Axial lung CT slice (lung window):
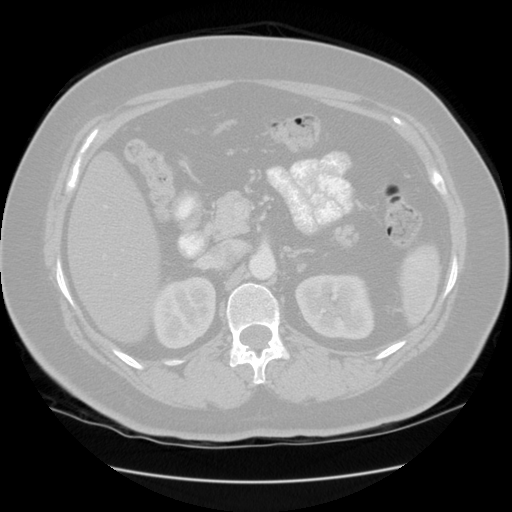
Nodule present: no